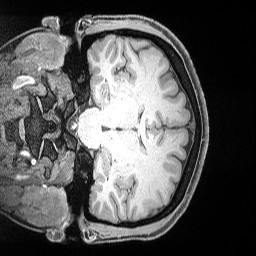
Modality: T1w
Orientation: coronal
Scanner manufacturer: siemens
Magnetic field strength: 3 T
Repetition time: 2.53 s
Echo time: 0.00169 s